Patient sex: M
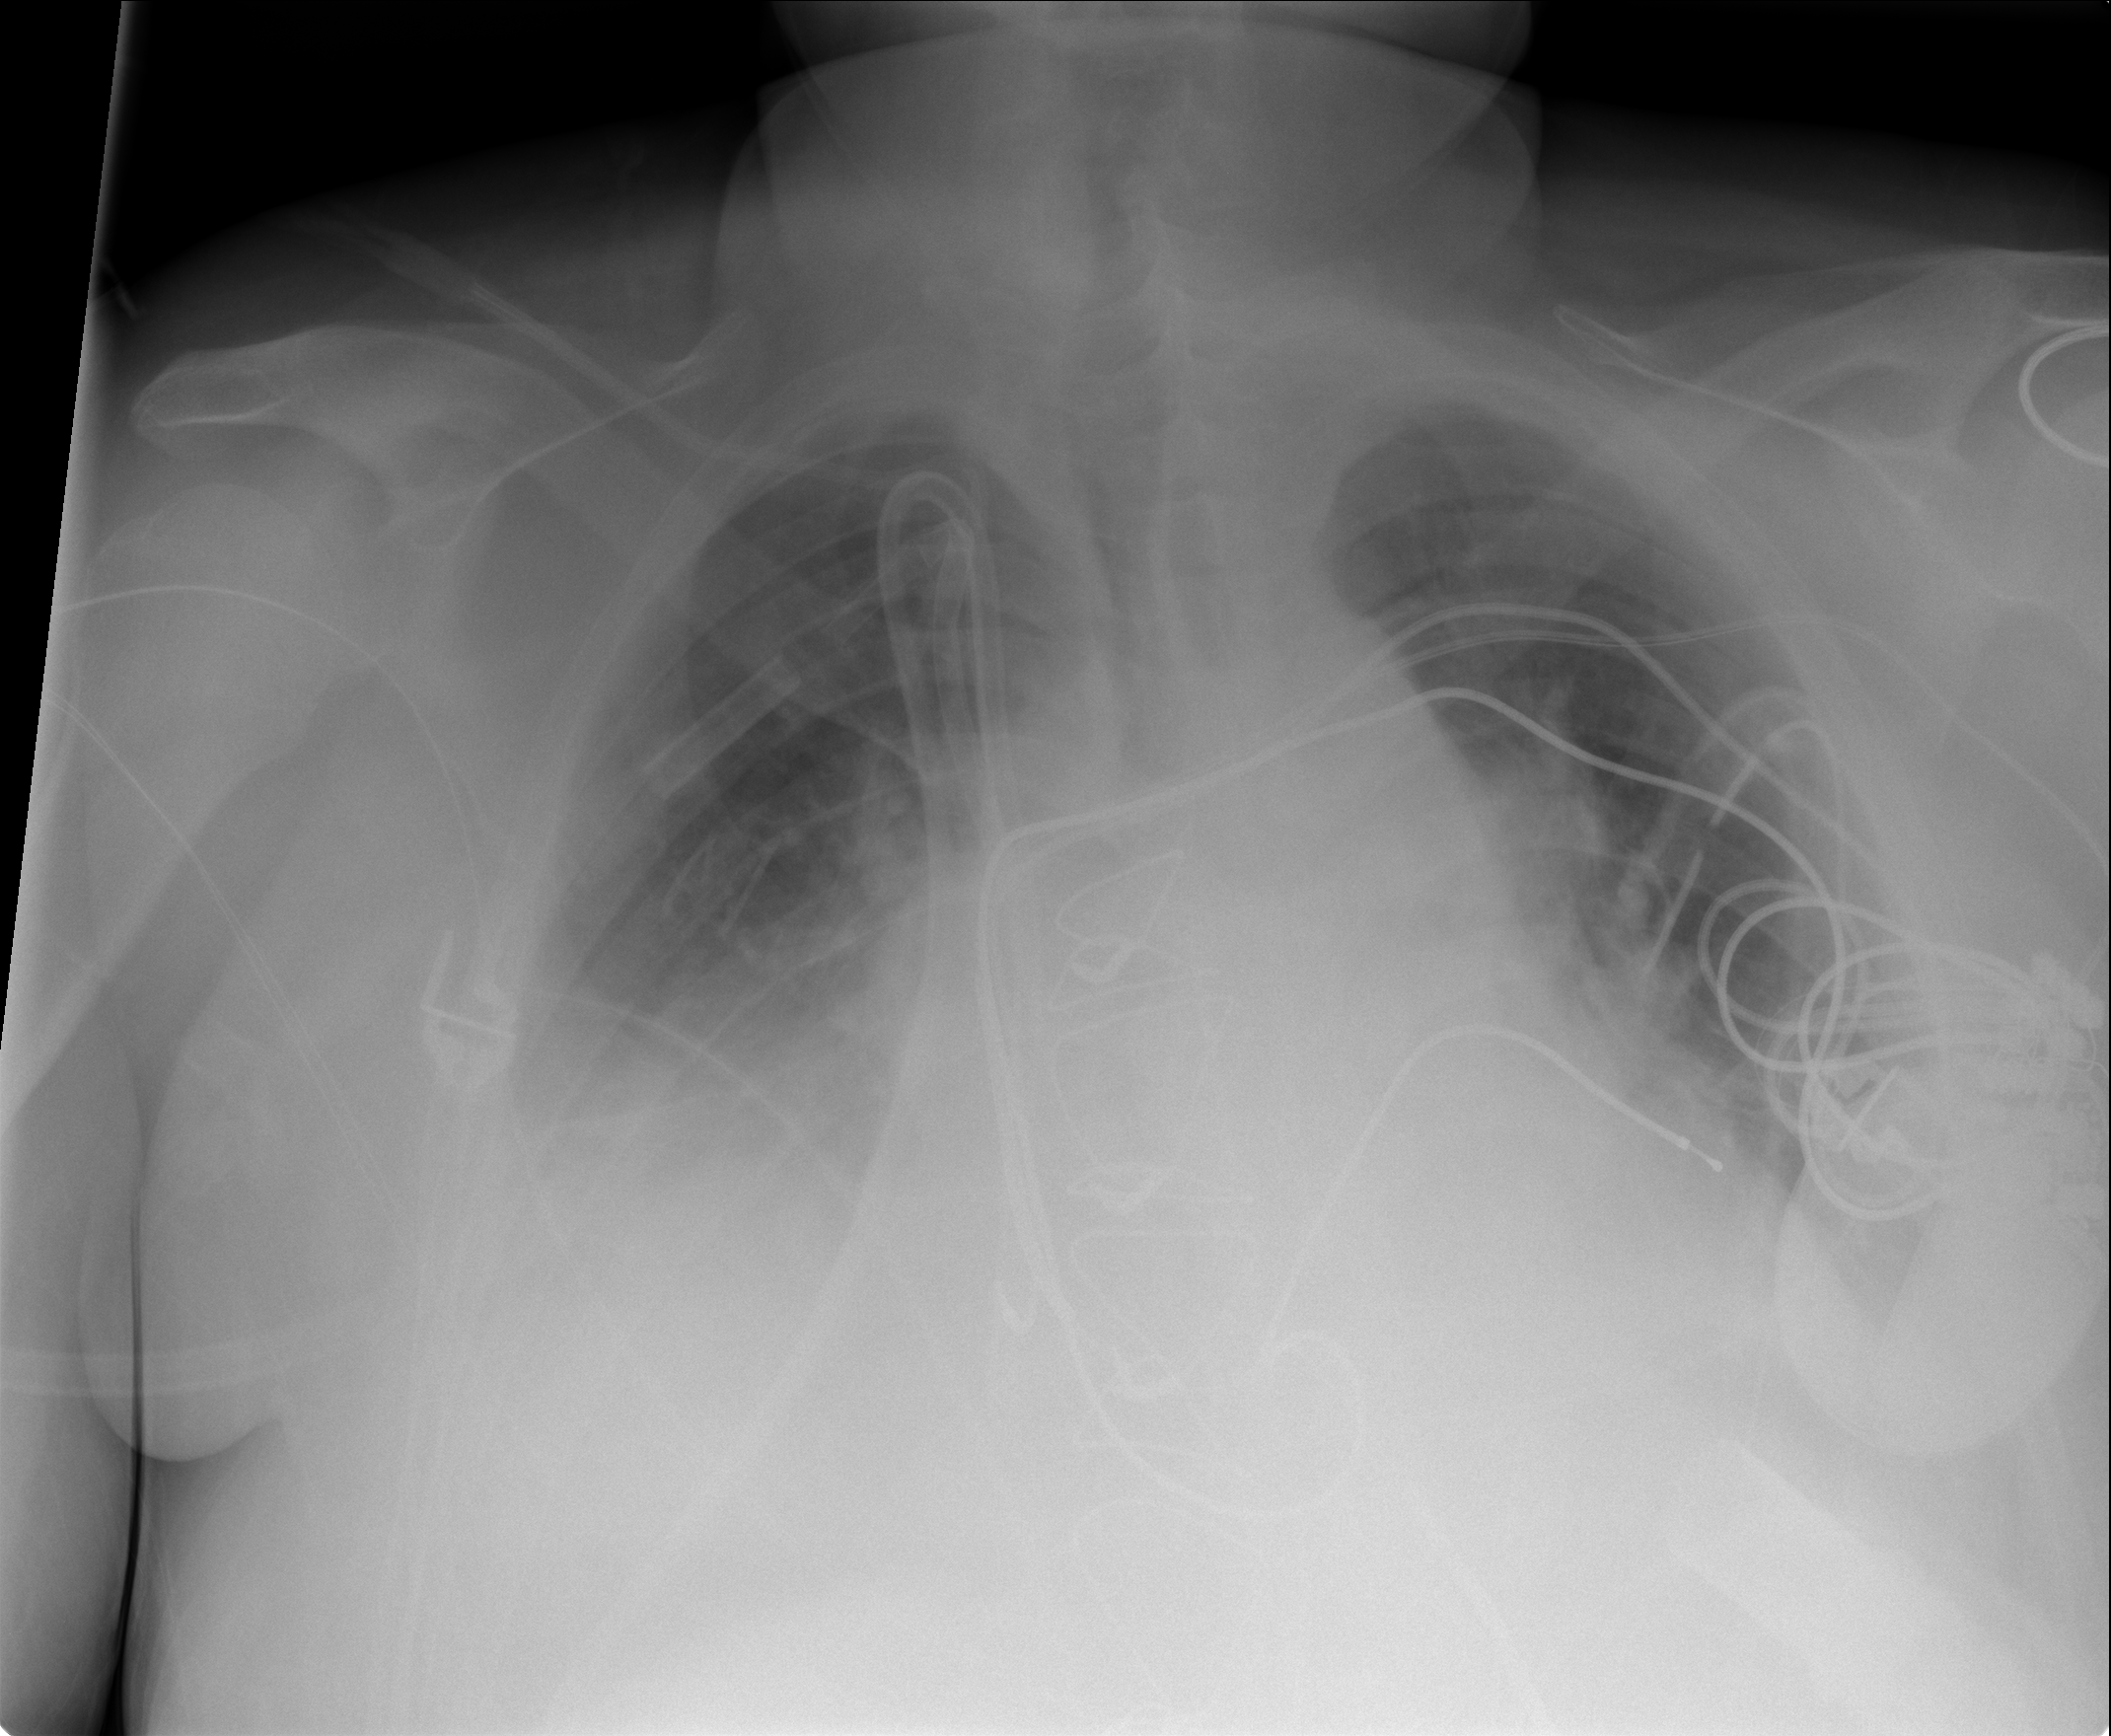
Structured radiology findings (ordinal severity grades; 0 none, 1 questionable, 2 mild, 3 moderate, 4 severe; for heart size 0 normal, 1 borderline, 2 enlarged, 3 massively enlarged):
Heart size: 2
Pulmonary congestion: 0
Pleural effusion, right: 3
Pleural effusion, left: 2
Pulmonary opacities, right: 0
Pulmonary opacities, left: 0
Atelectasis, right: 0
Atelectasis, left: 0